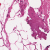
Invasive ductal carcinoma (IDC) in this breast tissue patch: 0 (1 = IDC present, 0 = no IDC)